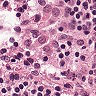
Metastatic tissue present: no